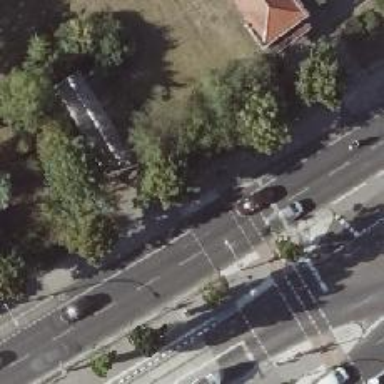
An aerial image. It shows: Asphalt footway with crossing controlled by traffic signals and pedestrian island.